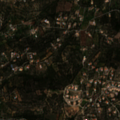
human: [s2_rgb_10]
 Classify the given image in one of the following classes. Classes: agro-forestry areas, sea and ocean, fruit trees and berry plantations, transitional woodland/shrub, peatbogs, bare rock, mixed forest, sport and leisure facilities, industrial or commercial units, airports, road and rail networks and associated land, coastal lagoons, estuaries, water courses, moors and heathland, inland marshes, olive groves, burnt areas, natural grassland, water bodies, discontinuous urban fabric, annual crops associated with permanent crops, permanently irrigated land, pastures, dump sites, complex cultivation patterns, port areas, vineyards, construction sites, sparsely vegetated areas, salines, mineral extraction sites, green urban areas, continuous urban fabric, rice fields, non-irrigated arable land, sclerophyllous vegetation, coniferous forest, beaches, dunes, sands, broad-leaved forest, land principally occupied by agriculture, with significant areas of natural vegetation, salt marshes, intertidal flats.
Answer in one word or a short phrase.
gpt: olive groves, annual crops associated with permanent crops, land principally occupied by agriculture, with significant areas of natural vegetation, sclerophyllous vegetation